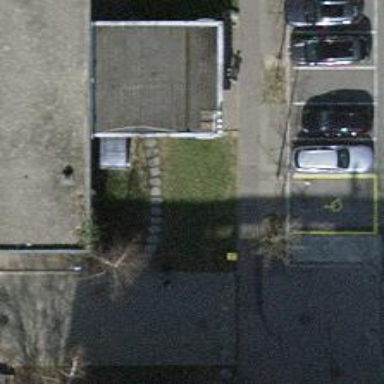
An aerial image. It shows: Post box is visible.